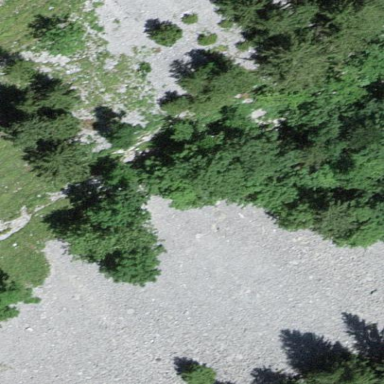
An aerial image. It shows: Natural scree.